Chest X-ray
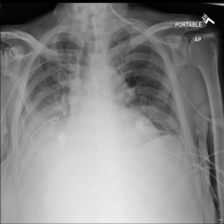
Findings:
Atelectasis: negative
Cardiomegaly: negative
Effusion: positive
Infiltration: negative
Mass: negative
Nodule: negative
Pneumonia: negative
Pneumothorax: negative
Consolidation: negative
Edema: negative
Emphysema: negative
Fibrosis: negative
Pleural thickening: negative
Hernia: negative